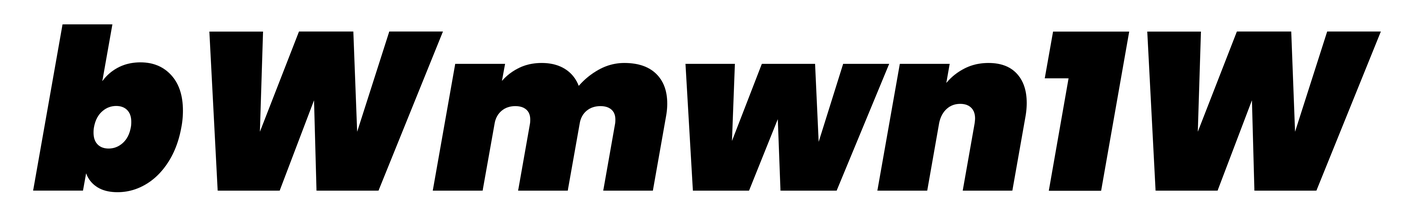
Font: Poppins-BlackItalic